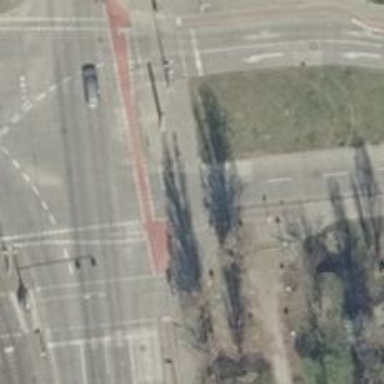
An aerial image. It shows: Crossing with traffic signals.